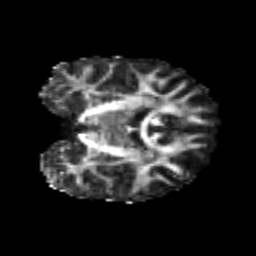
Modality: FA
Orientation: coronal
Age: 20
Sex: male
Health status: healthy
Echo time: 0.074 s